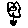
Label: flower